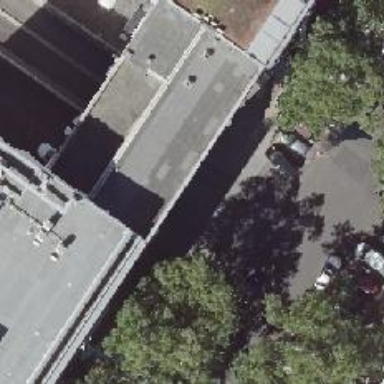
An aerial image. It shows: Multi-storey parking facility.